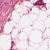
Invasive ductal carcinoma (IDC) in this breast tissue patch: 0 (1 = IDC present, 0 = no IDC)